五年级 · 画法几何学
画出这组积木从正面和左面看到的图形。

从上面看是这个形状:

数字表示在这个位置上所用的小正方体的个数

从正面看

从左面看
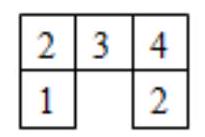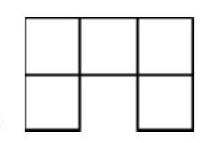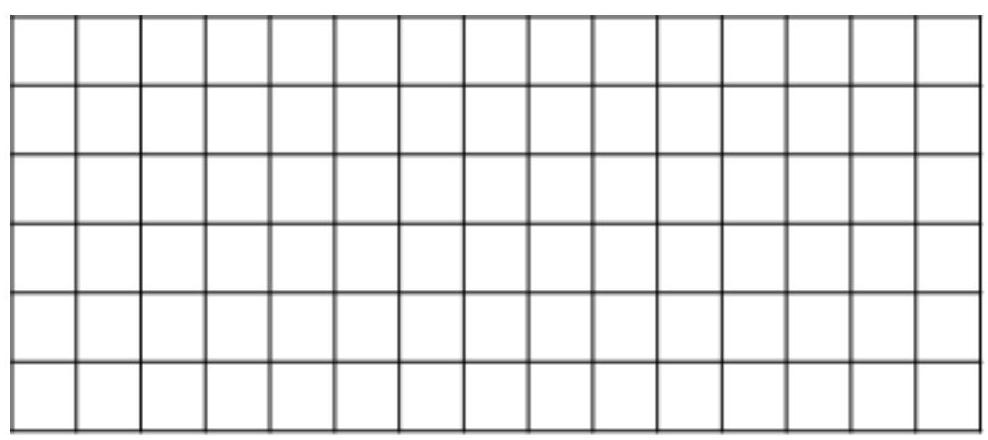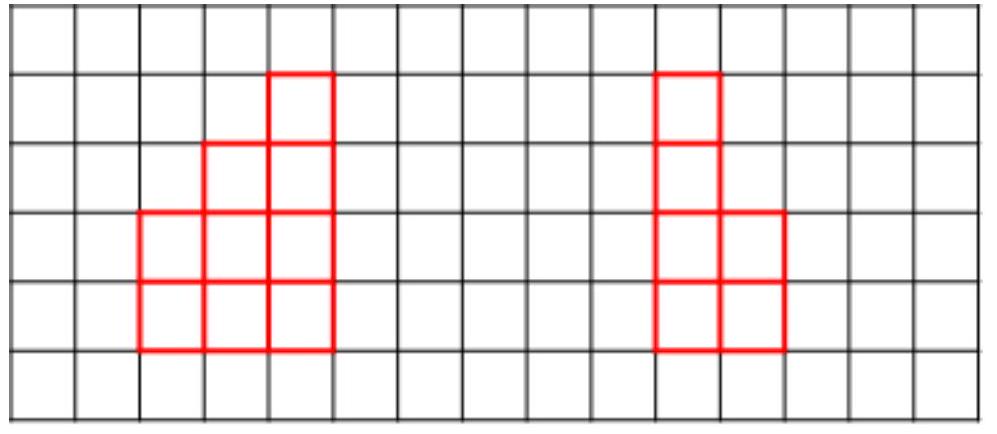
答案: 解见详解

【分析】从上面看到的平面图形可以确定每个位置上的小正方体，根据数字分析每个位置上小正方体的数量, 从正面可以看到 4 行 3 列, 最下面的小正方体对齐, 从左往右 3 列小正方体的层数分别为 2 层、 3 层、 4 层, 从左面可以看到 2 列, 左边一列小正方体有 4 层, 右边一列小正方体有 2 层, 据此画图。

【详解】

从正面看

从左面看

【点睛】本题主要考查学生的空间想象和图形分析能力，掌握根据几何体确定从不同方向观察到平面图形的方法是解答题目的关键。